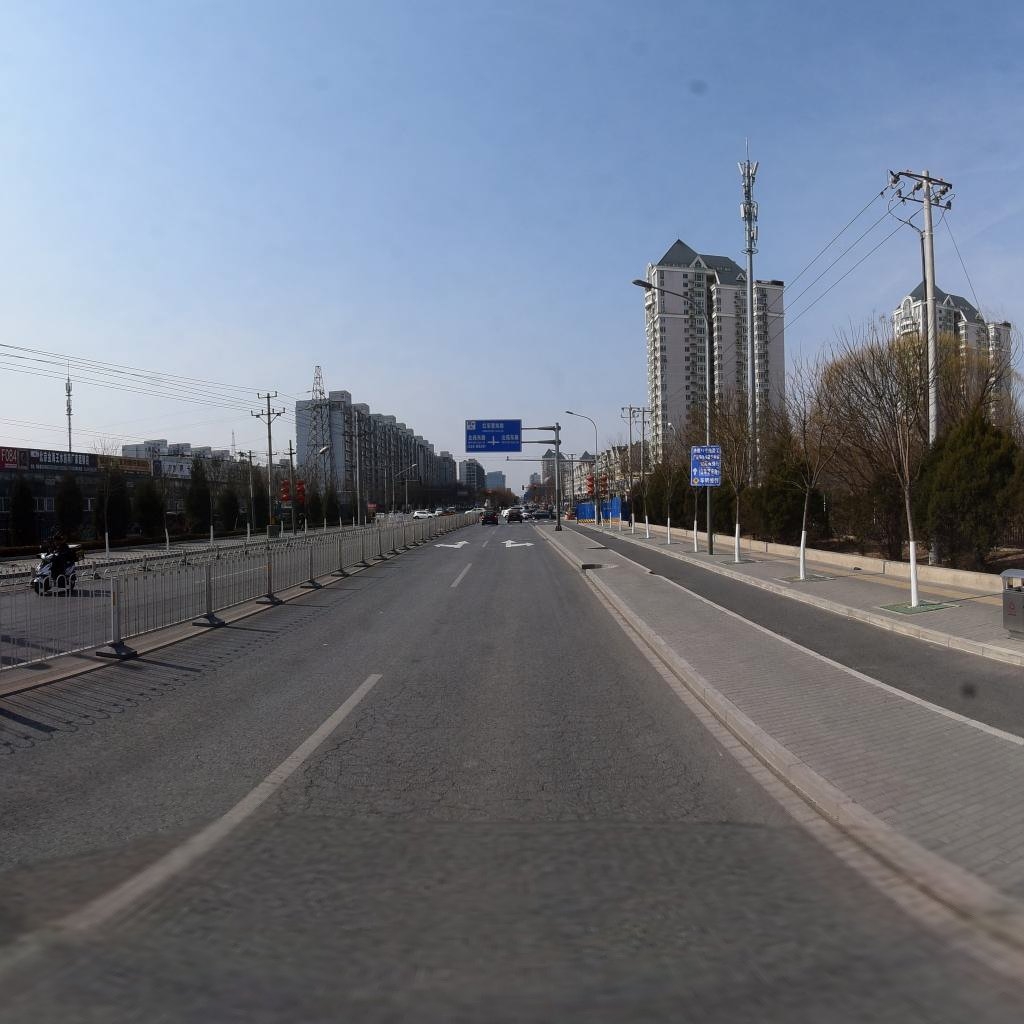
Region: Chaoyang
Road damage annotations: alligator crack